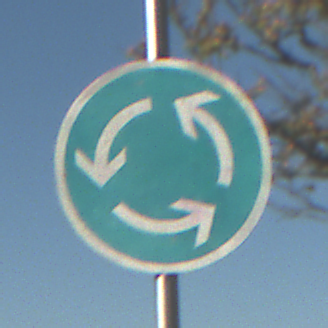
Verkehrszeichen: Kreisverkehr
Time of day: MorningAfternoon
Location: Outdoor (Nature)
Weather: PartlyCloudy
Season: NotSpecified
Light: Natural